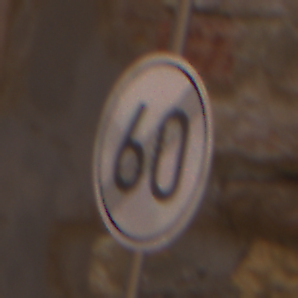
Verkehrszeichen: EndeGeschwindigkeit60
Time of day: MorningAfternoon
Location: Outdoor (Urban)
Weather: Clear
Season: NotSpecified
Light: Natural